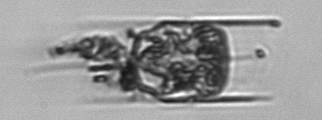
Label: Ditylum_brightwellii